Question: I'm trying to create an angular component that adds a prefix to an '<input>' element. Something like this:

The idea would be to use it like this:
'''
<input type="text name="url" input-prefix="http://">
'''
For this I need to wrap the '<input>' around a '<div>' container which will also include a '<span>' with the prefix and add some custom CSS.
I believe I need to use the directive 'compile' function to achieve this because of the DOM manipulation, but I don't understand very well how it works and I haven't found much documentation.
The issue I found so far is that after manipulating the DOM on the compile function, the '<input>' appears to be completely unusable, I cannot even type in it. Here's my fiddle:
<URL> - Can't type on the '<input>' inside the green wrapper.
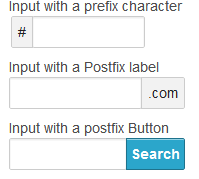
Answer: You don't manipulate the DOM in the compile phase, you do it in link phase (postLink actually), since the DOM isn't actually set up correctly until then. There's an example in the <URL>.